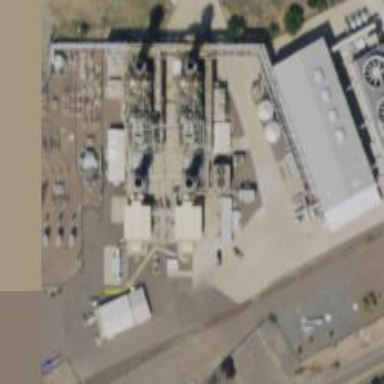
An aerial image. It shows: Gas-powered generator. It is gas turbine type generator.